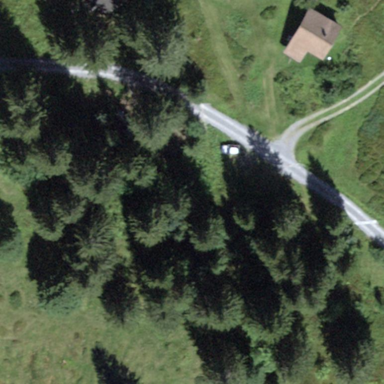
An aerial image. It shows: Forest area.